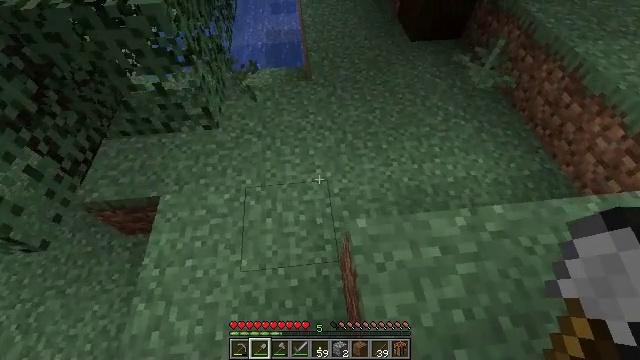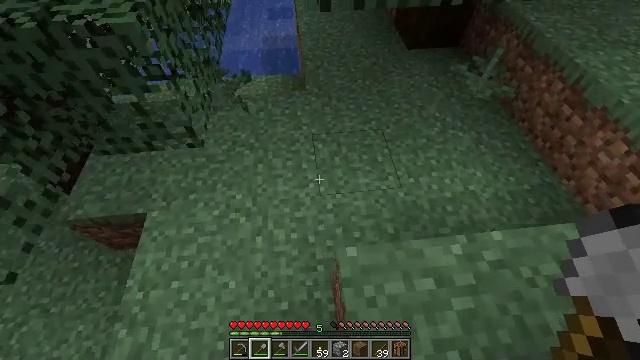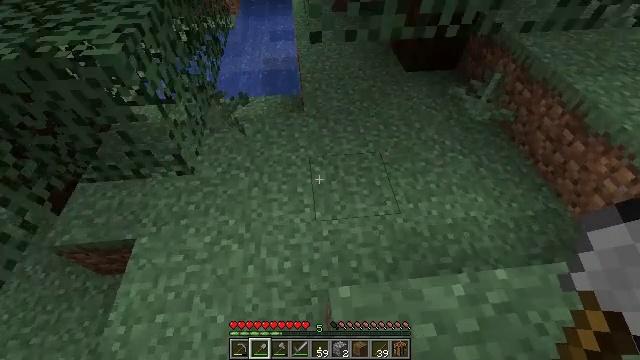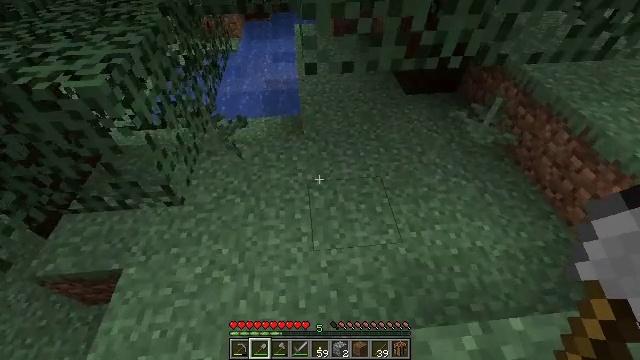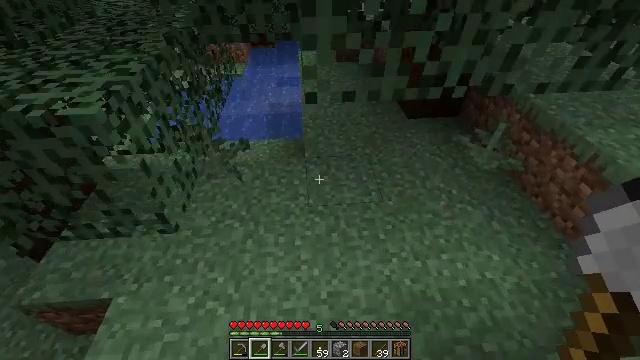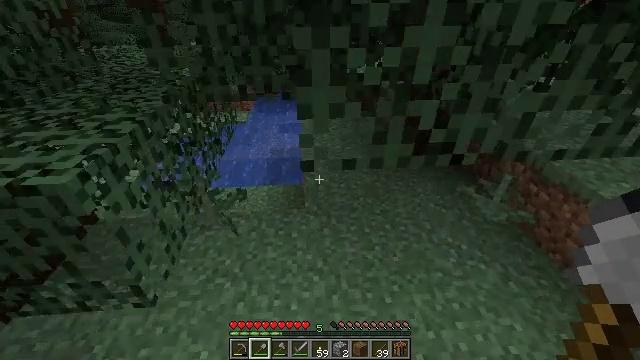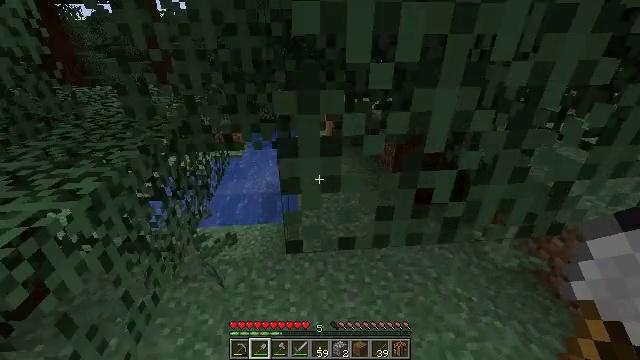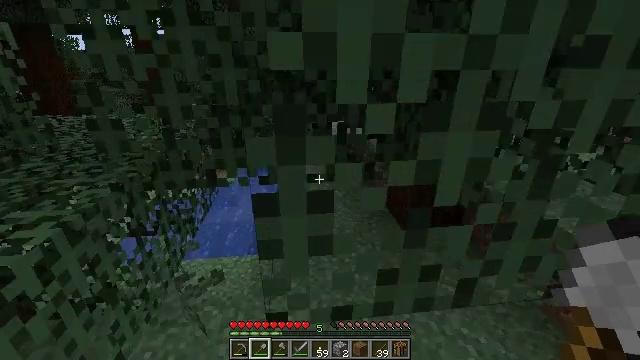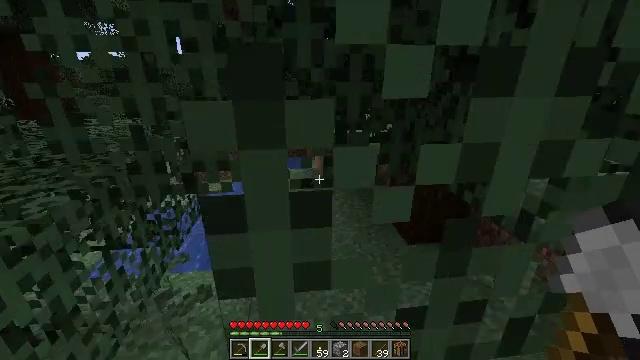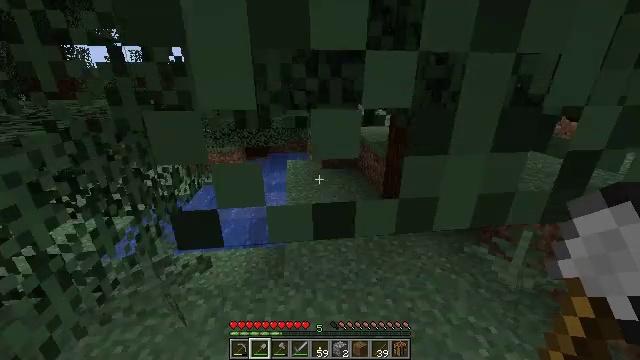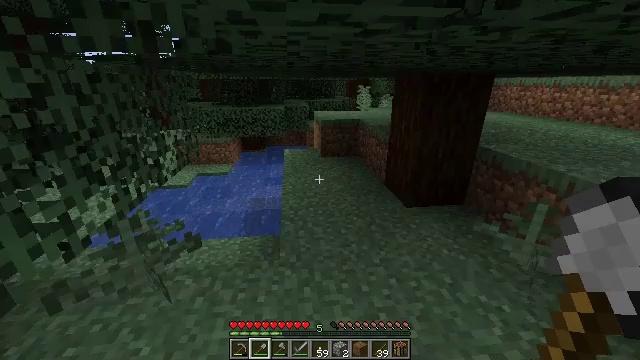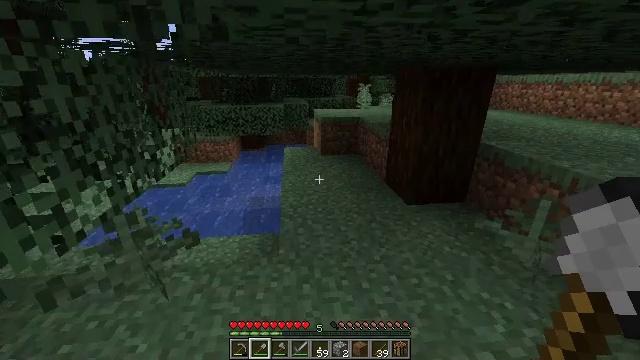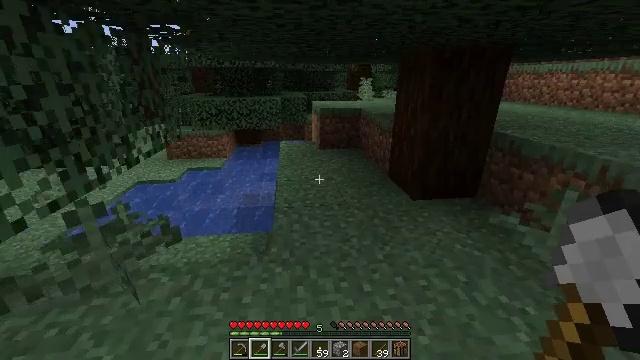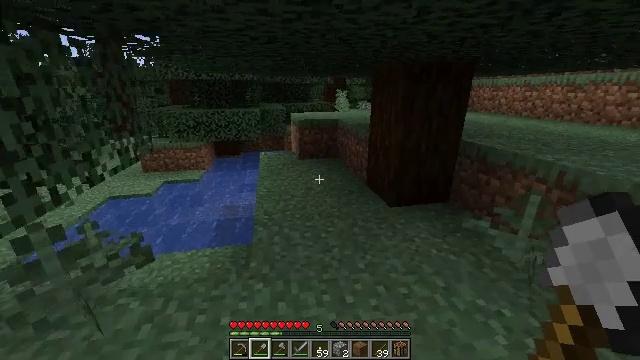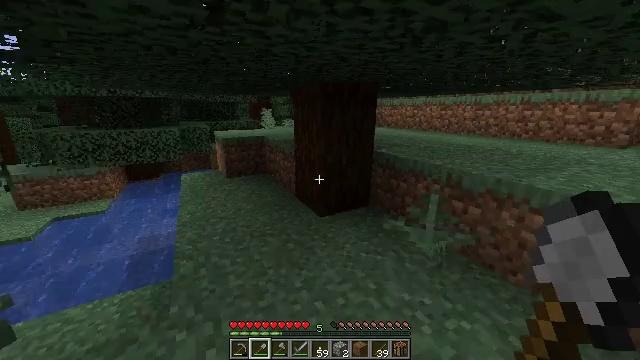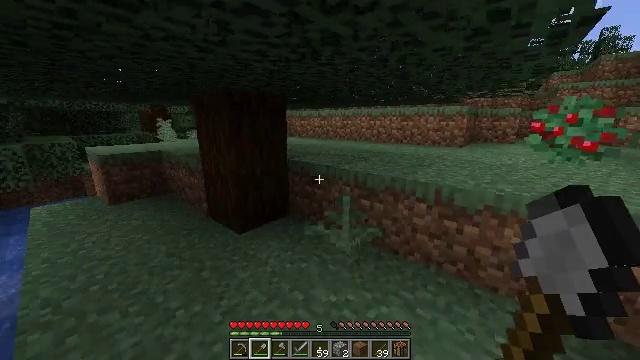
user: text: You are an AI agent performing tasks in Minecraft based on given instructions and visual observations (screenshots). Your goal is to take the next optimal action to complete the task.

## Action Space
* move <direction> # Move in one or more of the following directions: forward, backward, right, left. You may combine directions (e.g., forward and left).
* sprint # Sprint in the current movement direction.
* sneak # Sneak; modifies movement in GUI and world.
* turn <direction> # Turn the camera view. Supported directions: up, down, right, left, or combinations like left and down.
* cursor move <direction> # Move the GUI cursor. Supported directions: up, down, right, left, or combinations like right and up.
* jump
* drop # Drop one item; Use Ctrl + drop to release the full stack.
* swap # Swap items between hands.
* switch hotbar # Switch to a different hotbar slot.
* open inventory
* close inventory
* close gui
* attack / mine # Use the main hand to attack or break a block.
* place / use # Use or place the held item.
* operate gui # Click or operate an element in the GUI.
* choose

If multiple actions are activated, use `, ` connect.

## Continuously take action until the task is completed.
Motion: motion action
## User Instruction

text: Break the sweet berry bush to collect berries.
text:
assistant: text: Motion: move forward and move right
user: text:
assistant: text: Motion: move forward, turn up
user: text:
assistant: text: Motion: move forward, turn up
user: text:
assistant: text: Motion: move forward, turn up
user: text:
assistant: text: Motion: move forward, turn up
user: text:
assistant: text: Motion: move forward, turn up
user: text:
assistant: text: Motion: move forward, turn right and up
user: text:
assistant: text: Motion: move forward, sprint, turn up
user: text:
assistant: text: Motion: move forward, sprint
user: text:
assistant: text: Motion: move forward, sprint
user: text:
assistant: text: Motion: move forward, sprint
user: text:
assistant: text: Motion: move forward, sprint
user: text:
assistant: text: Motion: move forward, sprint, turn right and up
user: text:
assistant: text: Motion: move forward and move right, sprint, turn right and up
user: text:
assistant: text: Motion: move forward and move right, sprint, turn right and up
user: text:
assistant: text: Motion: move forward and move right, sprint, turn right and up
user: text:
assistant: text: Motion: move forward and move right, sprint, turn right
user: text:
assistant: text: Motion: move forward and move right, sprint
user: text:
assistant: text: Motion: move forward and move right, sprint
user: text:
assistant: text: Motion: move forward, sprint
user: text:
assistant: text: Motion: move forward, sprint, turn up
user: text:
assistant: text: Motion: move forward, sprint, turn right and up
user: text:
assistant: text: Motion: move forward, sprint, turn right and up
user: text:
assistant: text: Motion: move forward and move right, sprint, turn right and up
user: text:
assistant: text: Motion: move forward and move right, sprint, turn right
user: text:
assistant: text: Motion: move forward and move right, sprint, turn right
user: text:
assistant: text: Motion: move forward and move right, sprint
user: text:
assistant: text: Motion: move forward and move right, sprint
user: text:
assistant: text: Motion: move forward and move right, sprint
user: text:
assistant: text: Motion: move forward and move right, sprint